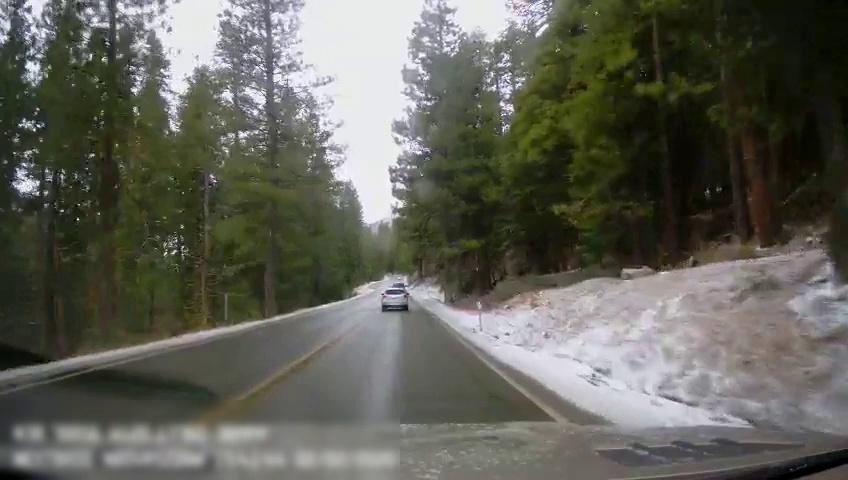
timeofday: Day
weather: Cloudy
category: Drivable Space
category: Vehicles | Truck
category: Vehicles | Car
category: Lanes | Current Lane
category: Lanes | Current Lane
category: Lanes | Opposite Lane
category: Lanes | Opposite Lane